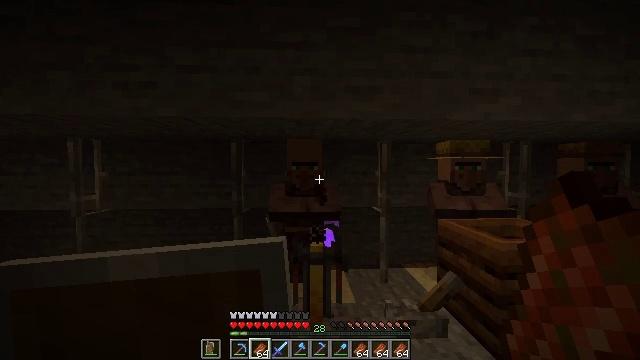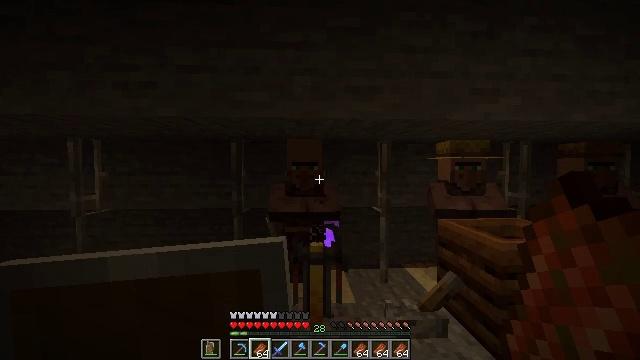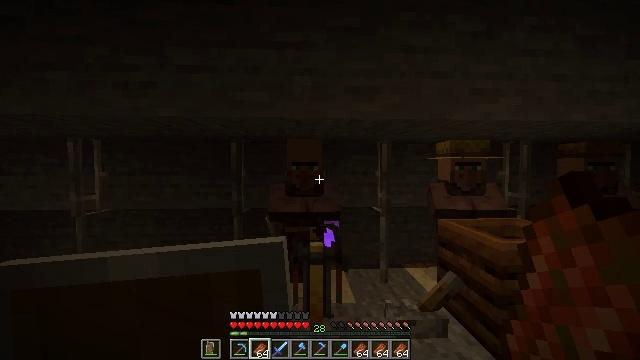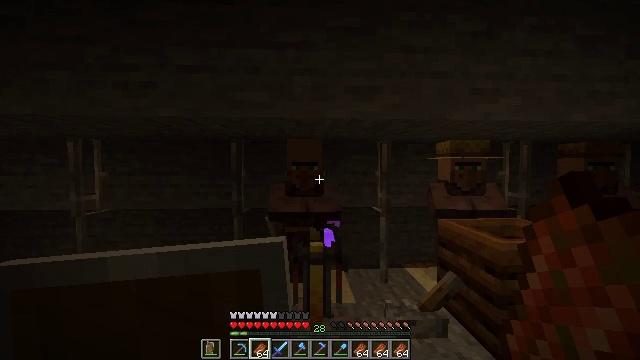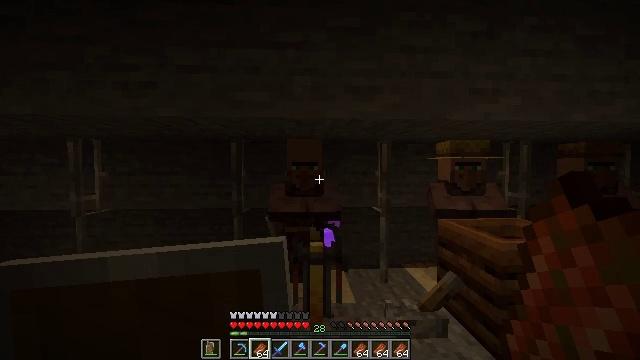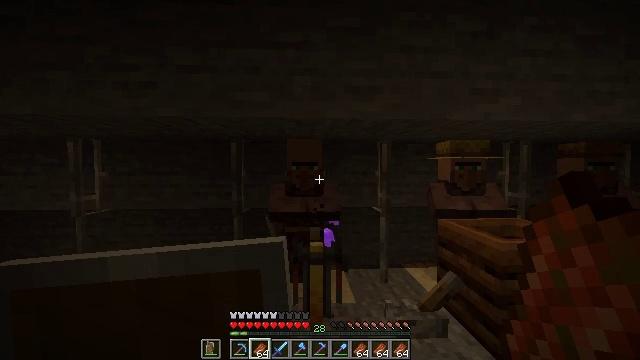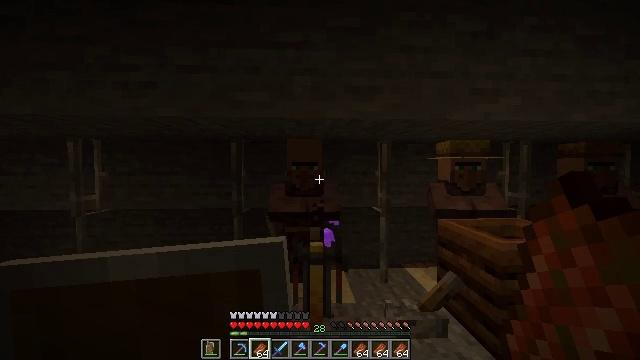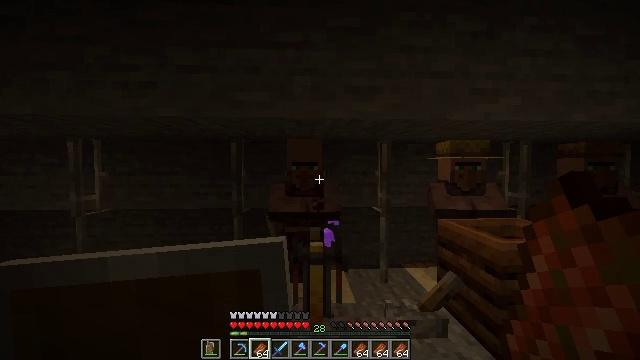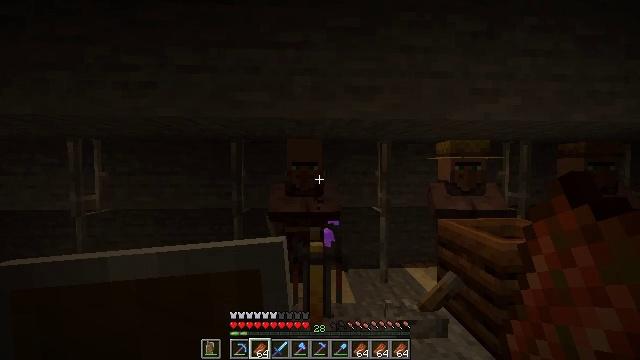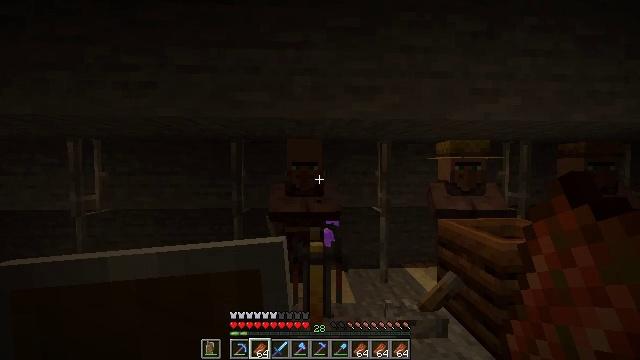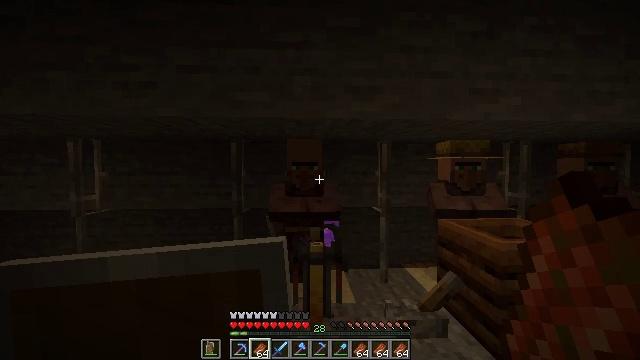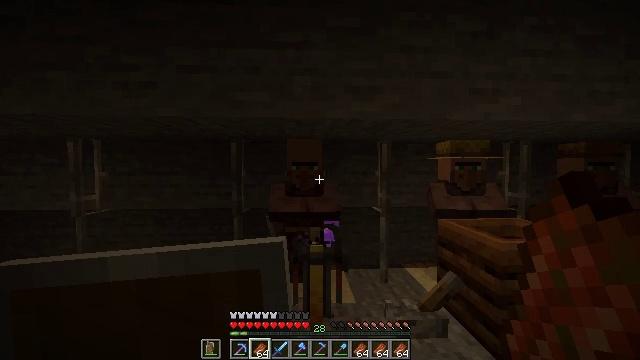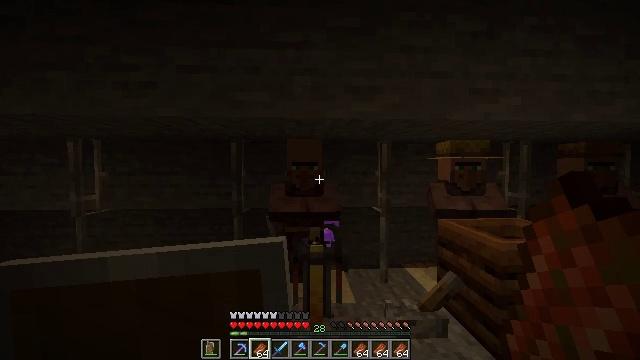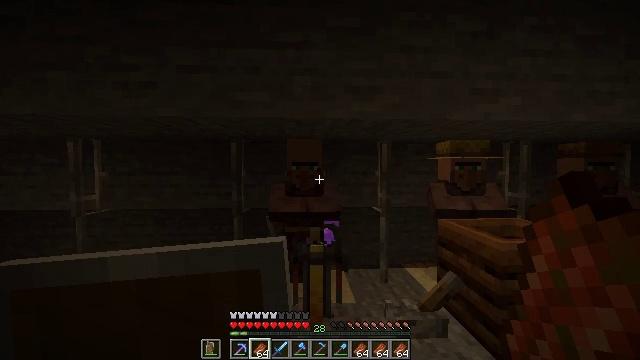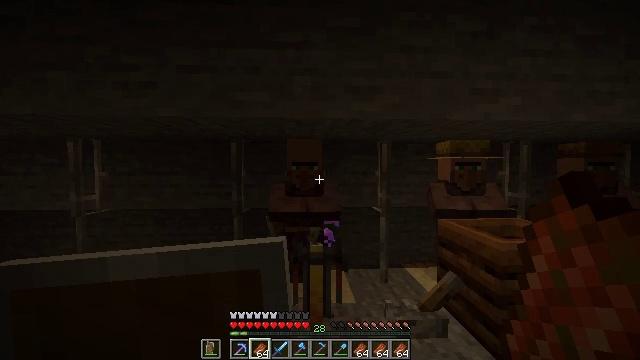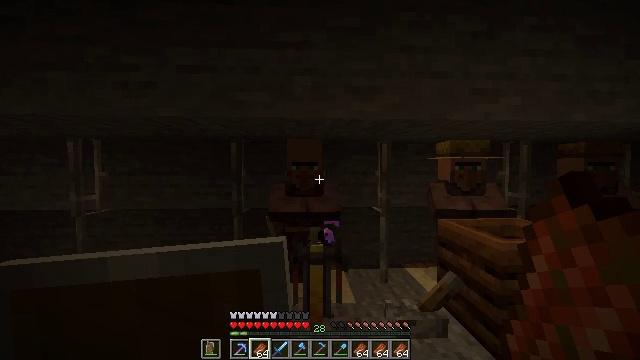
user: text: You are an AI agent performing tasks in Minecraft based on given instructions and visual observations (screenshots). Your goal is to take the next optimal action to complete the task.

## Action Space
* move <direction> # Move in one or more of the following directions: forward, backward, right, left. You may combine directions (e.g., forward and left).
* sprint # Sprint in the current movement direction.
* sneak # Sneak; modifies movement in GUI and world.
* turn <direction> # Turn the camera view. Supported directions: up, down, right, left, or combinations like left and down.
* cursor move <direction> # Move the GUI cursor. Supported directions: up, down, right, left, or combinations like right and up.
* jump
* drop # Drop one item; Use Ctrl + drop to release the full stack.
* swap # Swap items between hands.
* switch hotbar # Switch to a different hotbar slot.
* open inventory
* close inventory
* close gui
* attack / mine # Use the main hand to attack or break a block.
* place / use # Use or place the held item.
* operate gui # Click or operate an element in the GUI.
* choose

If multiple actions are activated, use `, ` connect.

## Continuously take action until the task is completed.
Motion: motion action
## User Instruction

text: Attack the blue shulker box to gather it.
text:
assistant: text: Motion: no_op
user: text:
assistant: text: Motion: no_op
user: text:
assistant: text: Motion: no_op
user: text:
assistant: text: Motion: no_op
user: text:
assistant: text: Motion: no_op
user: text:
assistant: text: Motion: no_op
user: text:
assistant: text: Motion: no_op
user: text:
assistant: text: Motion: no_op
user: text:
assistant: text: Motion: no_op
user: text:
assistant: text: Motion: no_op
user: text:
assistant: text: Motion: no_op
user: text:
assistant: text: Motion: no_op
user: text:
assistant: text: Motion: no_op
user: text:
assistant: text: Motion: no_op
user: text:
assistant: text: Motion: no_op
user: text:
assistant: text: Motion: no_op
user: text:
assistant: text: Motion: no_op
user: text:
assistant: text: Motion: no_op
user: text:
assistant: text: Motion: no_op
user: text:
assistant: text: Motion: no_op
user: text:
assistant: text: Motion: no_op
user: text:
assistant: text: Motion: no_op
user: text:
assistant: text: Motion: no_op
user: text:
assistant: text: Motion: no_op
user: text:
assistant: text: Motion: no_op
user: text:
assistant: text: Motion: no_op
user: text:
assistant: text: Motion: no_op
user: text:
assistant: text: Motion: no_op
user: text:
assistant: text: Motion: no_op
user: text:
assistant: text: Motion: no_op